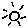
Label: sun